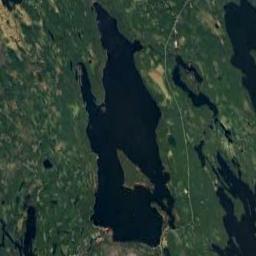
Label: lake